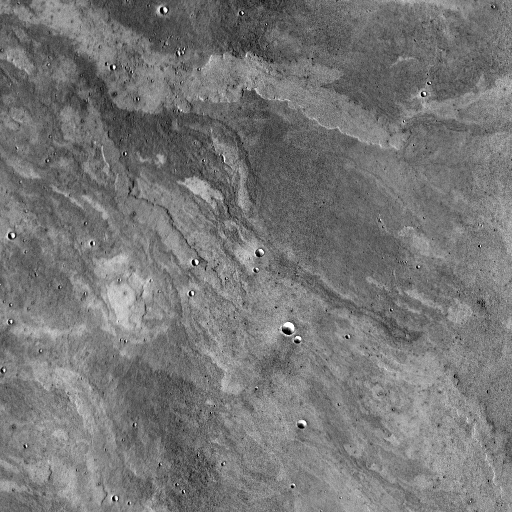
Crater classes present: Background, Other, Secondary